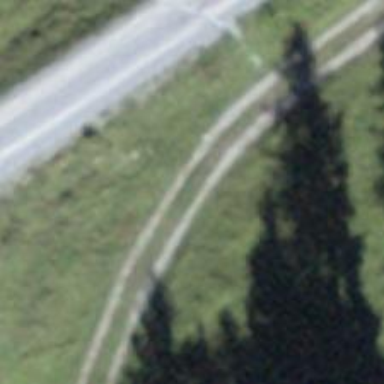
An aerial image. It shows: Track road with grade4 tracktype.